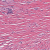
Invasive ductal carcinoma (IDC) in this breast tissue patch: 1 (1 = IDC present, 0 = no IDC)